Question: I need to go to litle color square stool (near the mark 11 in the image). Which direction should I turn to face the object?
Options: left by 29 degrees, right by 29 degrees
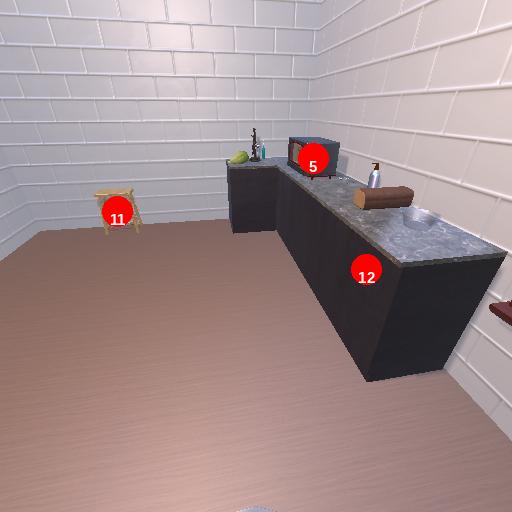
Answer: left by 29 degrees